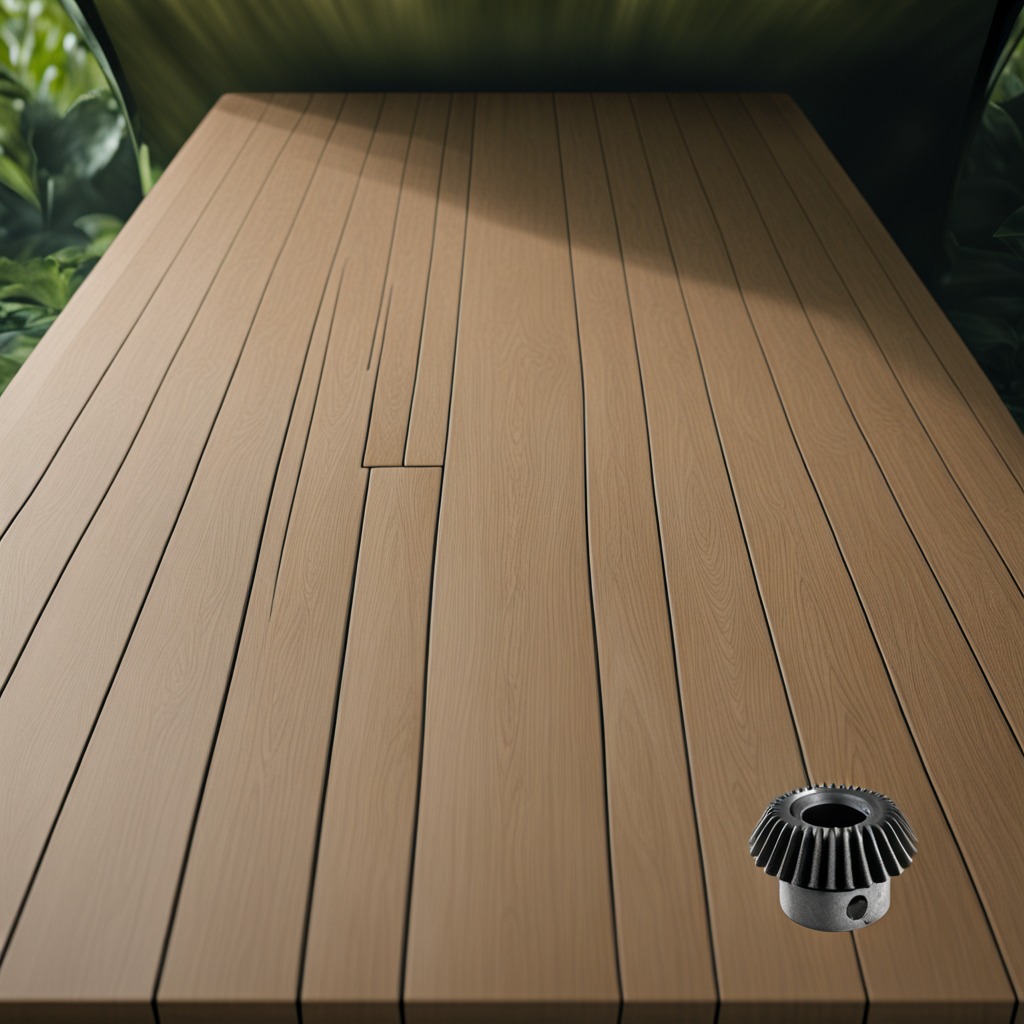
A steel gear with teeth is lying on a wooden table inside a jungle field workshop tent.